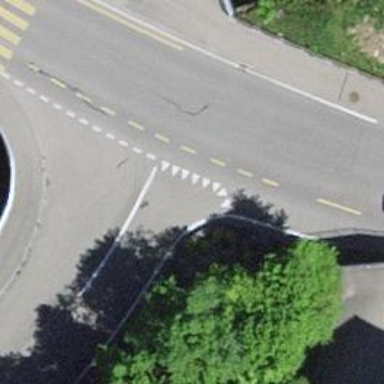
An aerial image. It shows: Road with "give way" sign.